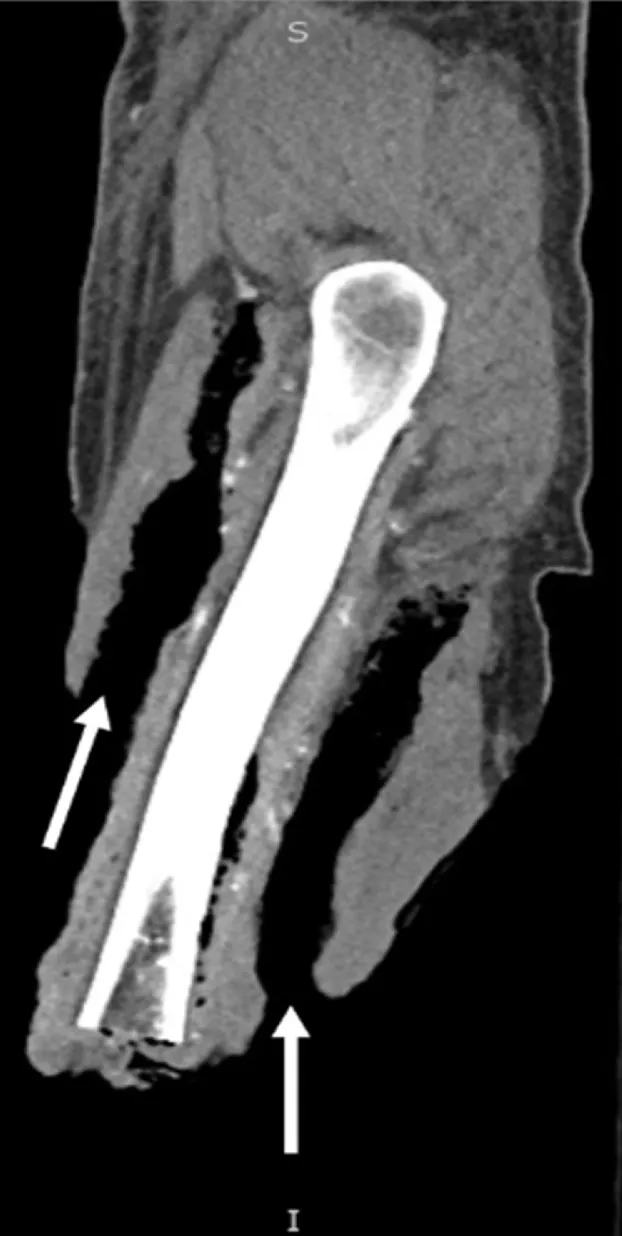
CT scan of right lower extremity. . Extensive air is shown tracking superiorly within the anterior and posterior compartments of the thigh (notated by white arrows).
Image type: radiology (ct)